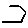
Label: hexagon